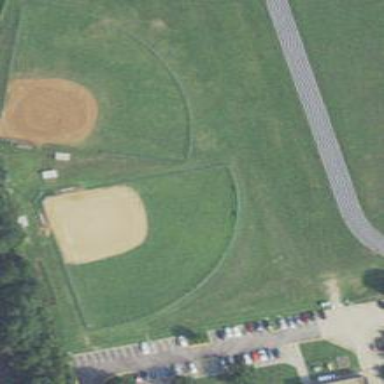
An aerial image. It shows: Chain link fence surrounding baseball pitch.